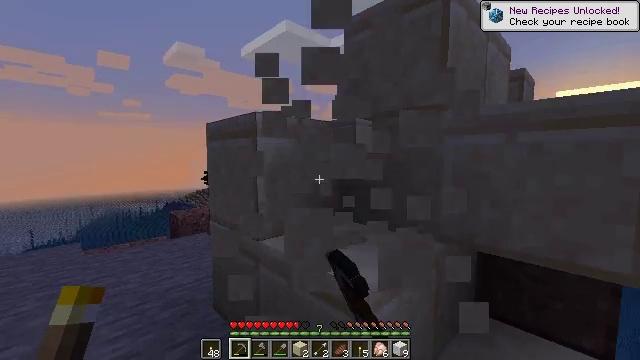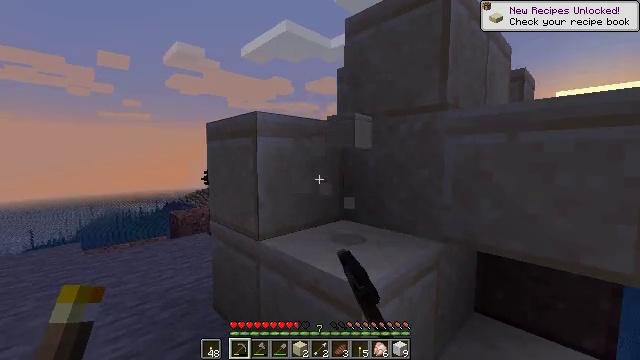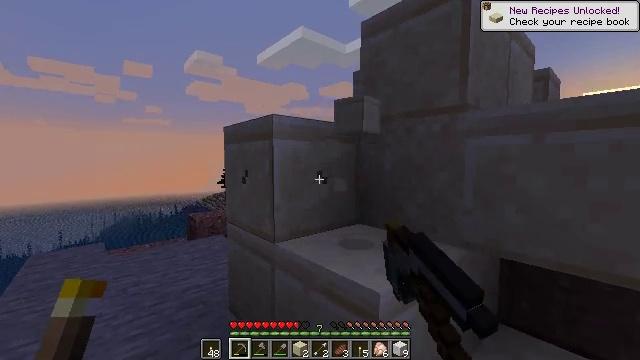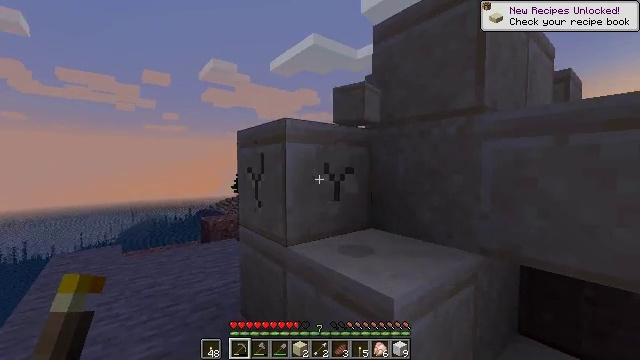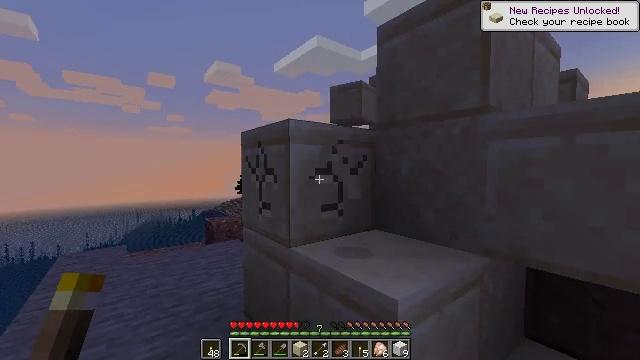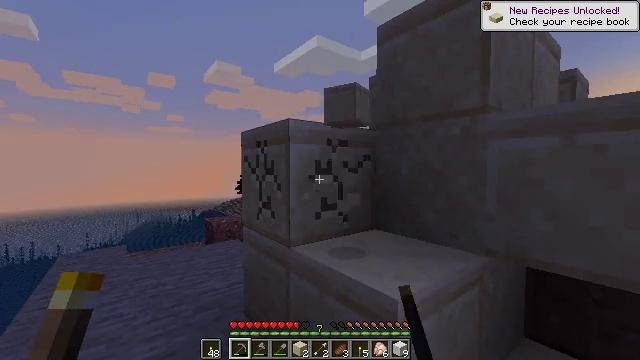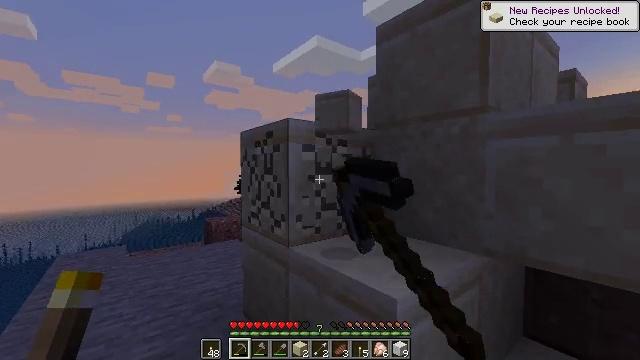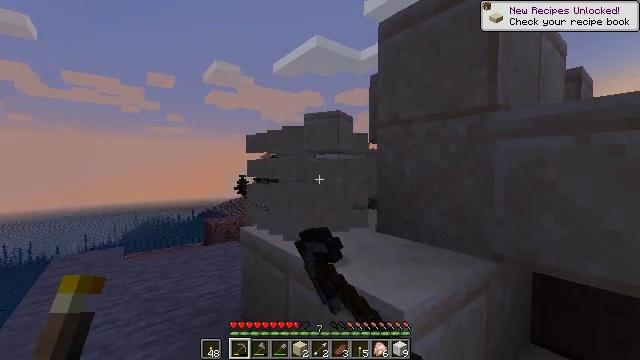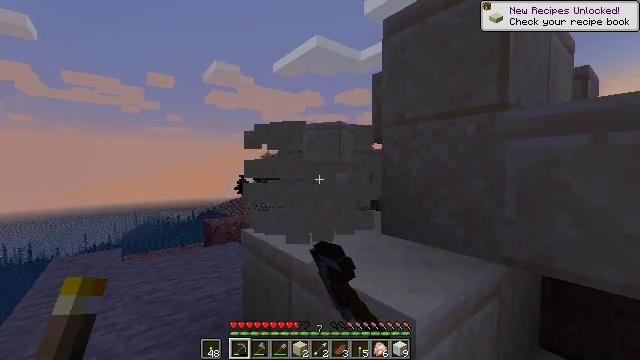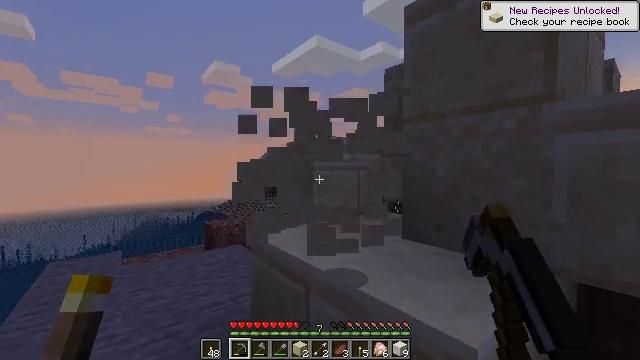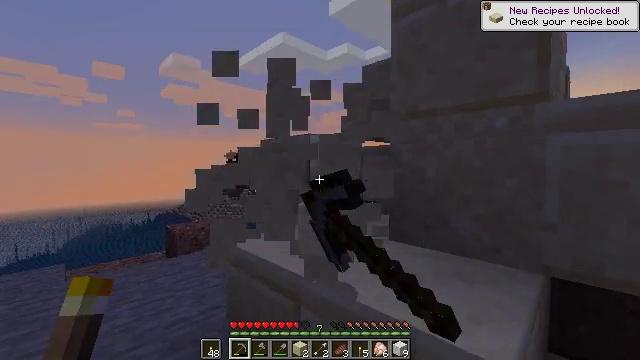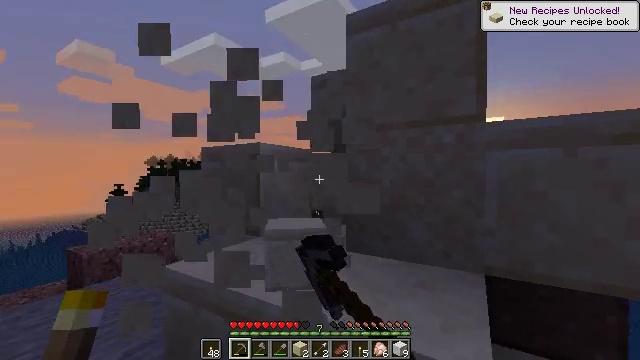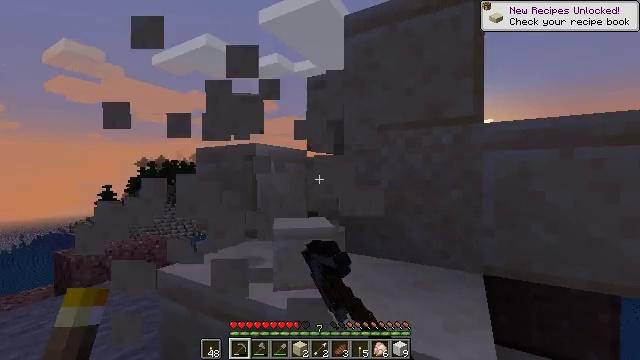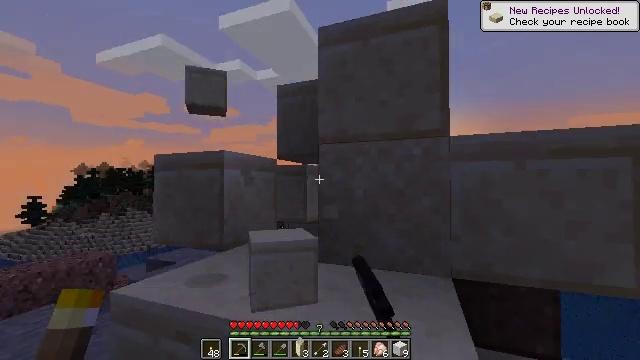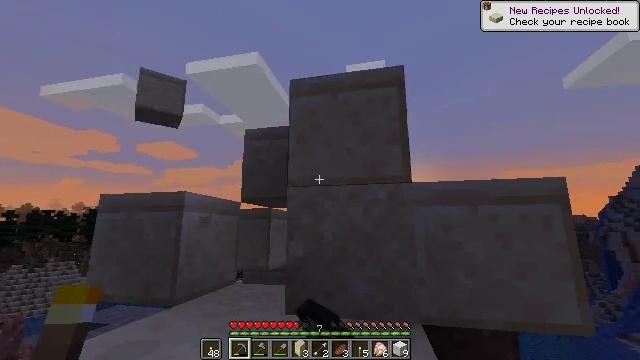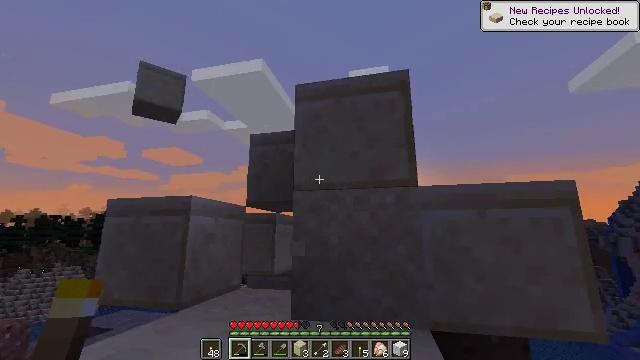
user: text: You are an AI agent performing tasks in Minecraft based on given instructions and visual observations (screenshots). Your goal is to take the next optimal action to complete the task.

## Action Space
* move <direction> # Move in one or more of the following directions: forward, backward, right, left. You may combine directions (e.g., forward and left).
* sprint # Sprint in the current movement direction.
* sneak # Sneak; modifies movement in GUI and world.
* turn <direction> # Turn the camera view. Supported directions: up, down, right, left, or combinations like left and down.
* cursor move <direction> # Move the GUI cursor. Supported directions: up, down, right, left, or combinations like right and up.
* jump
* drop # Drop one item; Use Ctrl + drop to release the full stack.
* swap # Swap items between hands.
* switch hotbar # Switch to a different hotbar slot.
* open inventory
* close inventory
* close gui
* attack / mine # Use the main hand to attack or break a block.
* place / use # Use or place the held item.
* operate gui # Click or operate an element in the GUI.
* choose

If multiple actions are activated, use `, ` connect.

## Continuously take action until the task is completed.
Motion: motion action
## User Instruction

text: Mine the cut sandstone.
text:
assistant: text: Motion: attack / mine
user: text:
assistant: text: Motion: turn left, attack / mine
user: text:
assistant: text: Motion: turn left and up, attack / mine
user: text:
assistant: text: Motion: attack / mine
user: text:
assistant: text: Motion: attack / mine
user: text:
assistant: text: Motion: attack / mine
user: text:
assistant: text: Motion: move forward, attack / mine
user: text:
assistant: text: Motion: move forward and move left, attack / mine
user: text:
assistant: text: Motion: move forward and move left, attack / mine
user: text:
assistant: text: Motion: move forward and move left, turn right, attack / mine
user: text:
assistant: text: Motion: move left, turn right and up, attack / mine
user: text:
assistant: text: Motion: turn right, attack / mine
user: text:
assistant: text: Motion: turn right and up, attack / mine
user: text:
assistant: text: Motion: turn right and up, attack / mine
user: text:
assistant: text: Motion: turn up, attack / mine
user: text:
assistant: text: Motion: attack / mine
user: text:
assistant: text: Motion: attack / mine
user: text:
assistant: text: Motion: attack / mine
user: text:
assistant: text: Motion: attack / mine
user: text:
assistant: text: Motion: attack / mine
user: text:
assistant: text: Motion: attack / mine
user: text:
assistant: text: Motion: attack / mine
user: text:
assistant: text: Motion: attack / mine
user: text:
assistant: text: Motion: move forward, attack / mine
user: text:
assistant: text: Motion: move forward, attack / mine
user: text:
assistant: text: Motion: move forward, turn down, attack / mine, jump
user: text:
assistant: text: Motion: move forward and move left, sprint, turn down, attack / mine, jump
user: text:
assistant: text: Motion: move forward and move left, sprint, turn left and down, jump
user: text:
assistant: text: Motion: move forward and move left, sprint, jump
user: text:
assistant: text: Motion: move forward and move left, sprint